Field crop: maize
Growth stage: 2
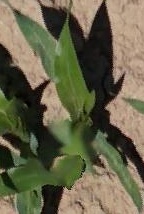
Species: maize